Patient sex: M
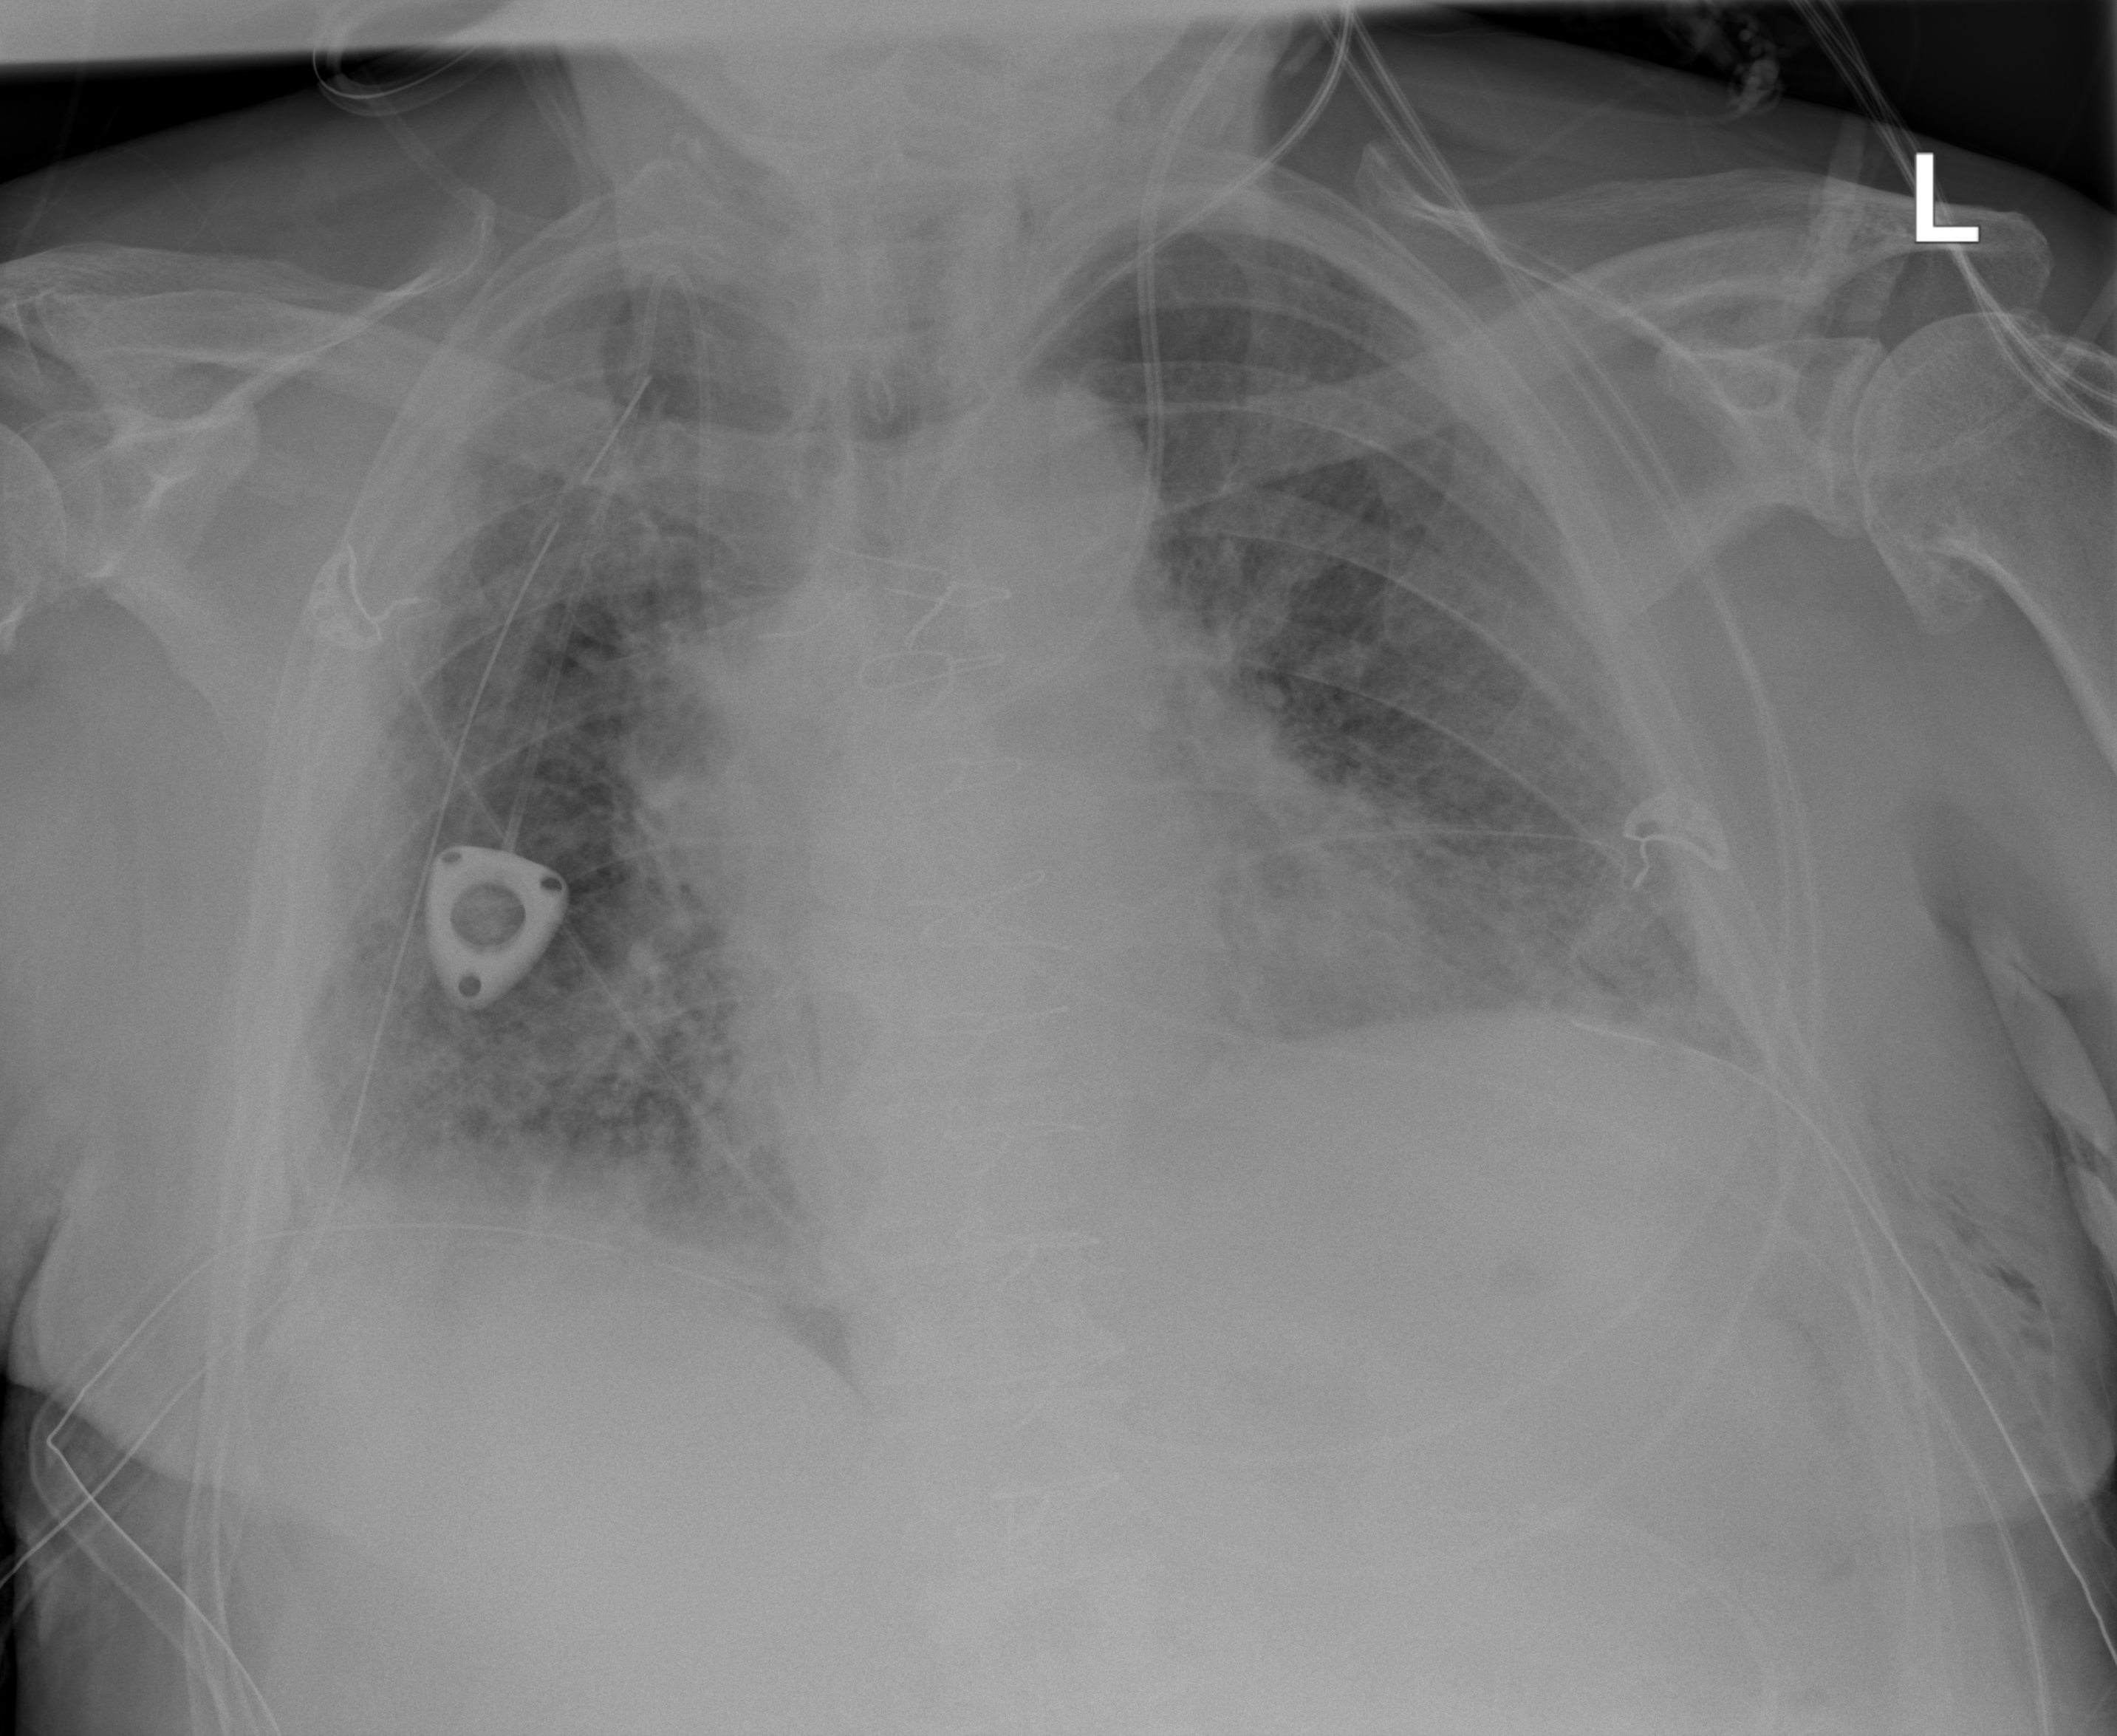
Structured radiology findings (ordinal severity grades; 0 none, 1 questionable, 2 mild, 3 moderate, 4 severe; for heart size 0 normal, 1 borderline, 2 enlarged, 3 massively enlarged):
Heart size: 2
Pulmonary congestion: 3
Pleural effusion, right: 2
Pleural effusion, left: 1
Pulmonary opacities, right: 3
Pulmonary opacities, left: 3
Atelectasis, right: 3
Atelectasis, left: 3